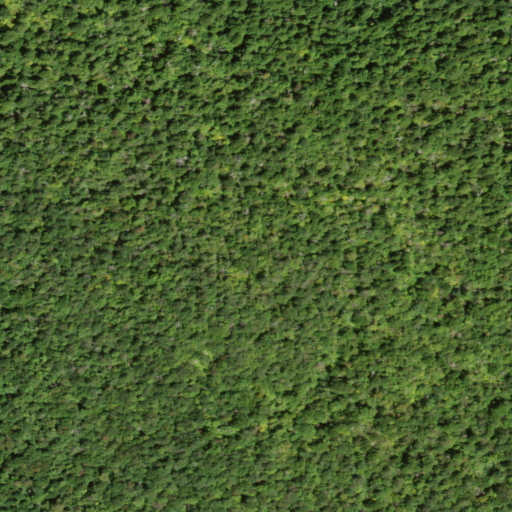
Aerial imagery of mountain in New York named Hemlock Mountain containing mixed forest and deciduous forest